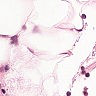
Metastatic tissue present: no